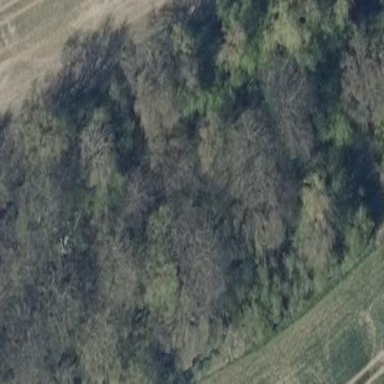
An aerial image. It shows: Forest area.